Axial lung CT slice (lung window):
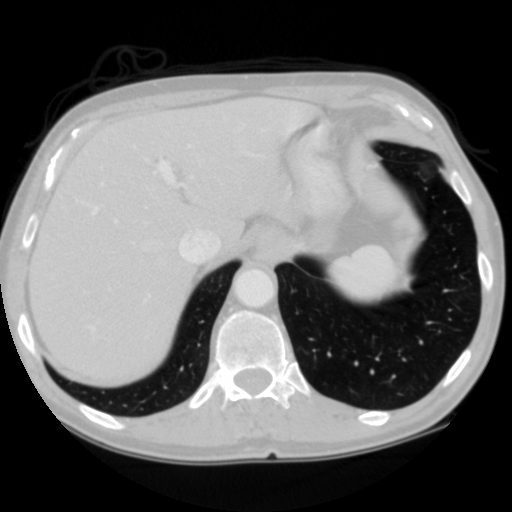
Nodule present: no